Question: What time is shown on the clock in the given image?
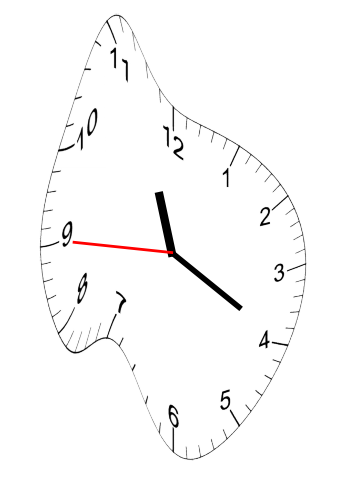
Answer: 11:19:45